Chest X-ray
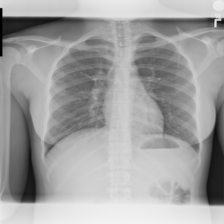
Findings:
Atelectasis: negative
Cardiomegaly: negative
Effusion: negative
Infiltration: negative
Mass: negative
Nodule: negative
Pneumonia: negative
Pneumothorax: negative
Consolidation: negative
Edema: negative
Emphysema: negative
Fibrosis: negative
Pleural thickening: negative
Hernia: negative